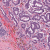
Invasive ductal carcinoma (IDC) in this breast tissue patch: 1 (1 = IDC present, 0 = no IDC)